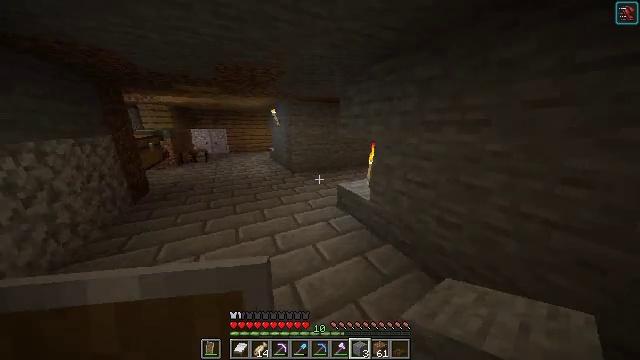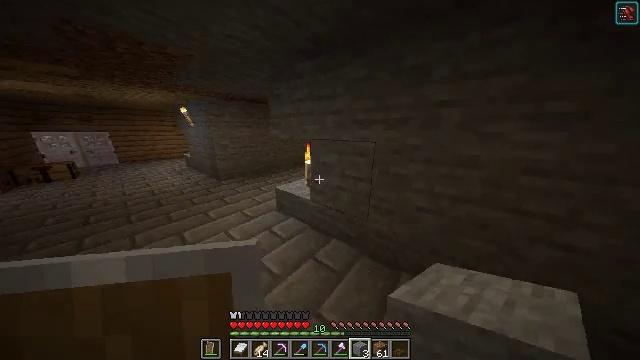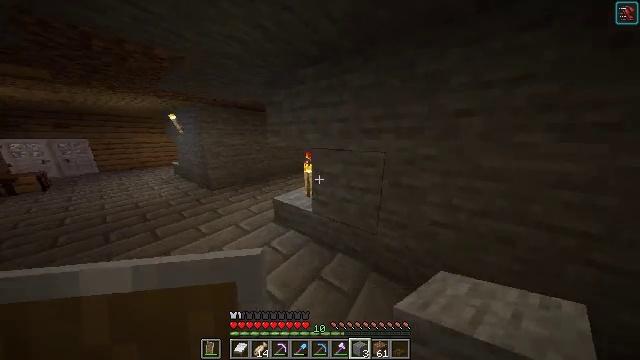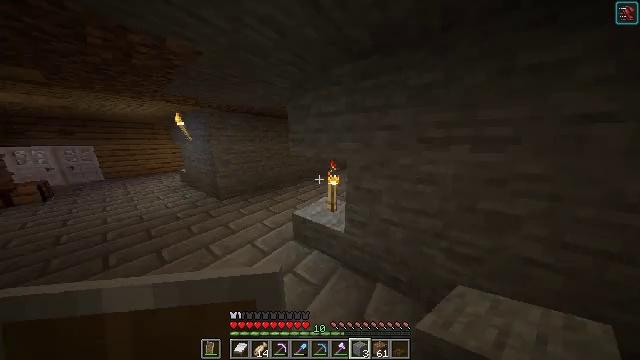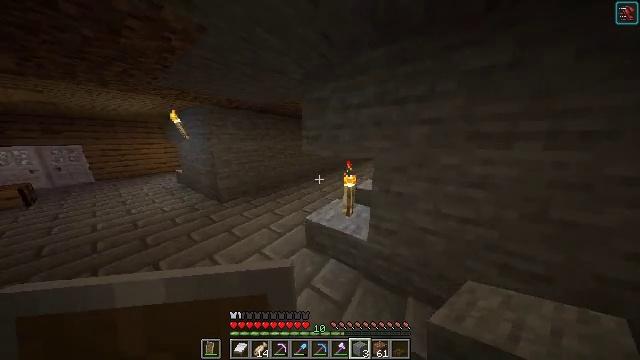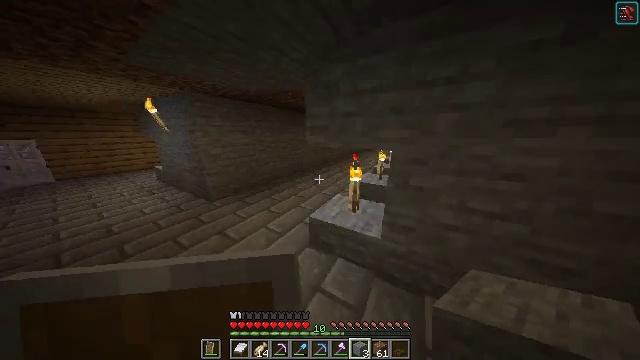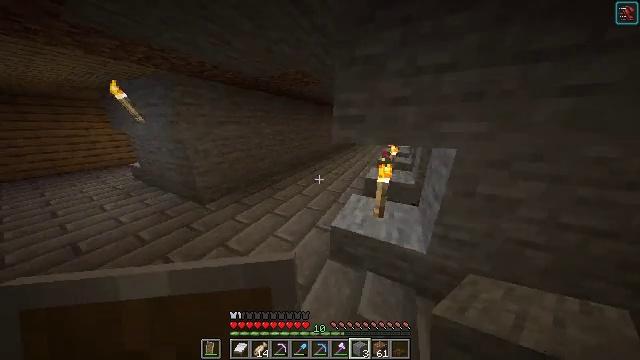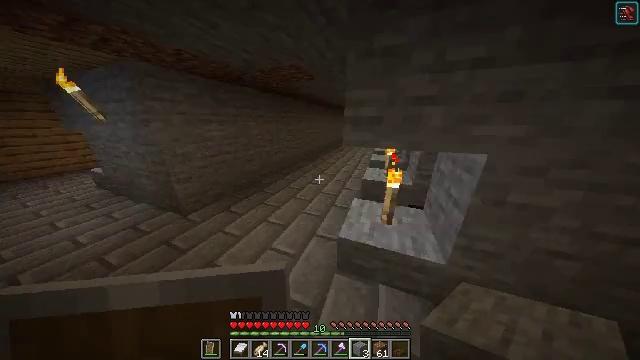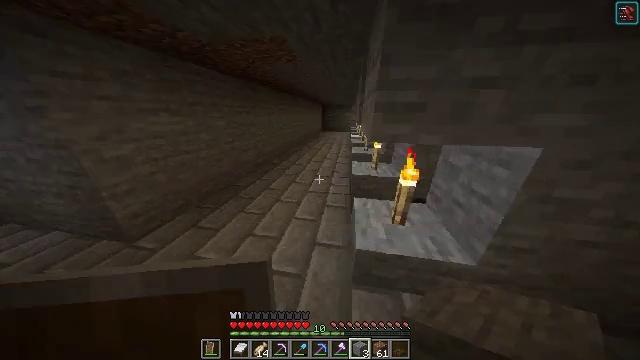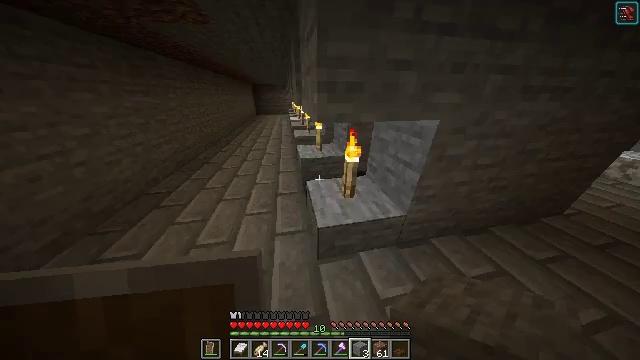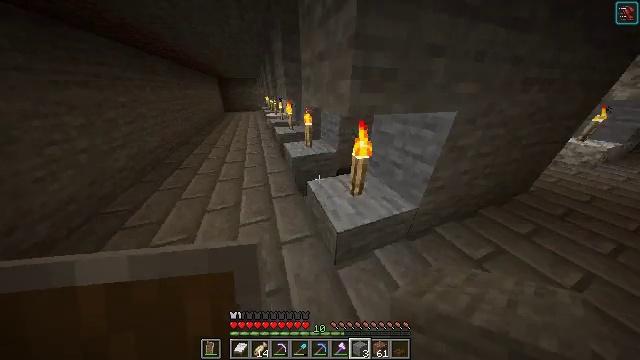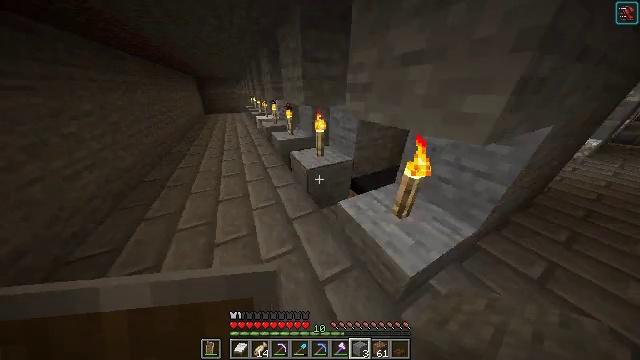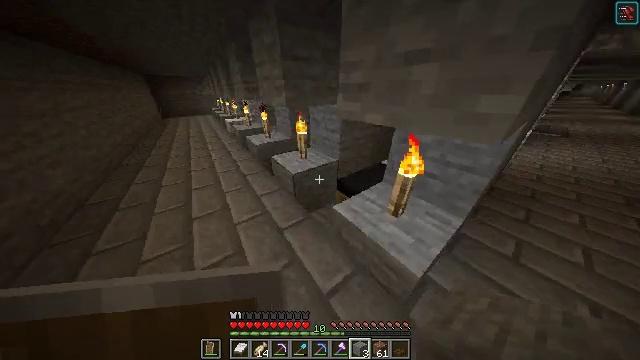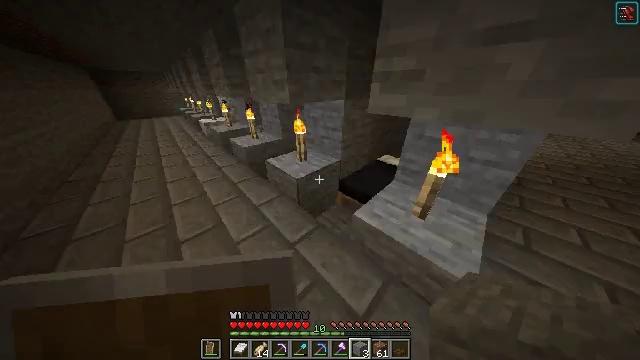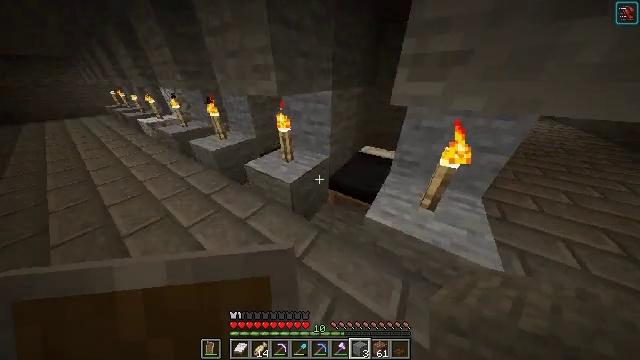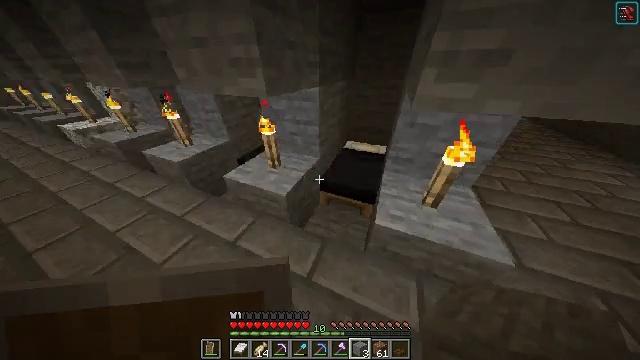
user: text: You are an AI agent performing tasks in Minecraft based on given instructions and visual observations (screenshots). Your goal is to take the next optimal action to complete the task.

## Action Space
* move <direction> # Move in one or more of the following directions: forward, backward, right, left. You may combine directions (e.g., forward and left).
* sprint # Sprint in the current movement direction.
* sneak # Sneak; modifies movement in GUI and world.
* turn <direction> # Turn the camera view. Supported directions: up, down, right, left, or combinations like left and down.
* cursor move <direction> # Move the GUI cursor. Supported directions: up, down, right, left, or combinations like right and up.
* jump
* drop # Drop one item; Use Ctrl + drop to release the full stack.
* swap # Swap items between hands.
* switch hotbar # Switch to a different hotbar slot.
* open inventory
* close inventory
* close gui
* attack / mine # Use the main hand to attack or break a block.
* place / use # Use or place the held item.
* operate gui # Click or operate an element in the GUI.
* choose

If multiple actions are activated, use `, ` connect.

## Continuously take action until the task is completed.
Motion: motion action
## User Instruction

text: Drop golden leggings.
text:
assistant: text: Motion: move forward and move left, turn right
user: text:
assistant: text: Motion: move forward and move left, turn right and up
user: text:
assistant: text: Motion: move forward and move left, turn up
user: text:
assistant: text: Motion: move forward and move left, turn right
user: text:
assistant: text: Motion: move forward and move left, turn right and down
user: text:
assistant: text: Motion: move forward and move left, turn right and down
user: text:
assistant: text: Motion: move forward and move left, turn right
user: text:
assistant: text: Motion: move forward and move left, turn right and down
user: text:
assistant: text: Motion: move forward and move left, turn right and down
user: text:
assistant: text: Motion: move forward and move left, turn right and down
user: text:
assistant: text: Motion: move forward and move left, turn right
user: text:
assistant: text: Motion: move forward and move left, turn right
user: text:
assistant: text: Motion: move forward and move left, turn right
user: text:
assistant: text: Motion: move forward and move left, turn right and down
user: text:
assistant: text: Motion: move forward and move left, turn right and down
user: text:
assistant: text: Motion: turn right and down
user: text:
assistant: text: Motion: turn right
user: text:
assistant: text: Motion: turn right and down
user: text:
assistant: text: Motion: turn right
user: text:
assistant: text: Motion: turn right
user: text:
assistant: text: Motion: no_op
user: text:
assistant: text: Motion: use / place
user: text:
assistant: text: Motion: use / place
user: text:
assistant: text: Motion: use / place
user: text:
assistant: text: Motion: no_op
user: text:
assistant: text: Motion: no_op
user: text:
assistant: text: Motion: no_op
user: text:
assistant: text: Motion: no_op
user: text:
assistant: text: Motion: open gui
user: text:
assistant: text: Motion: no_op